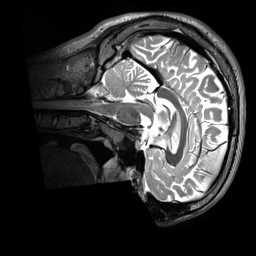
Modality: T2w
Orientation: sagittal
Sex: male
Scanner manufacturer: siemens
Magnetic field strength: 3 T
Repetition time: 3.2 s
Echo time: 0.409 s